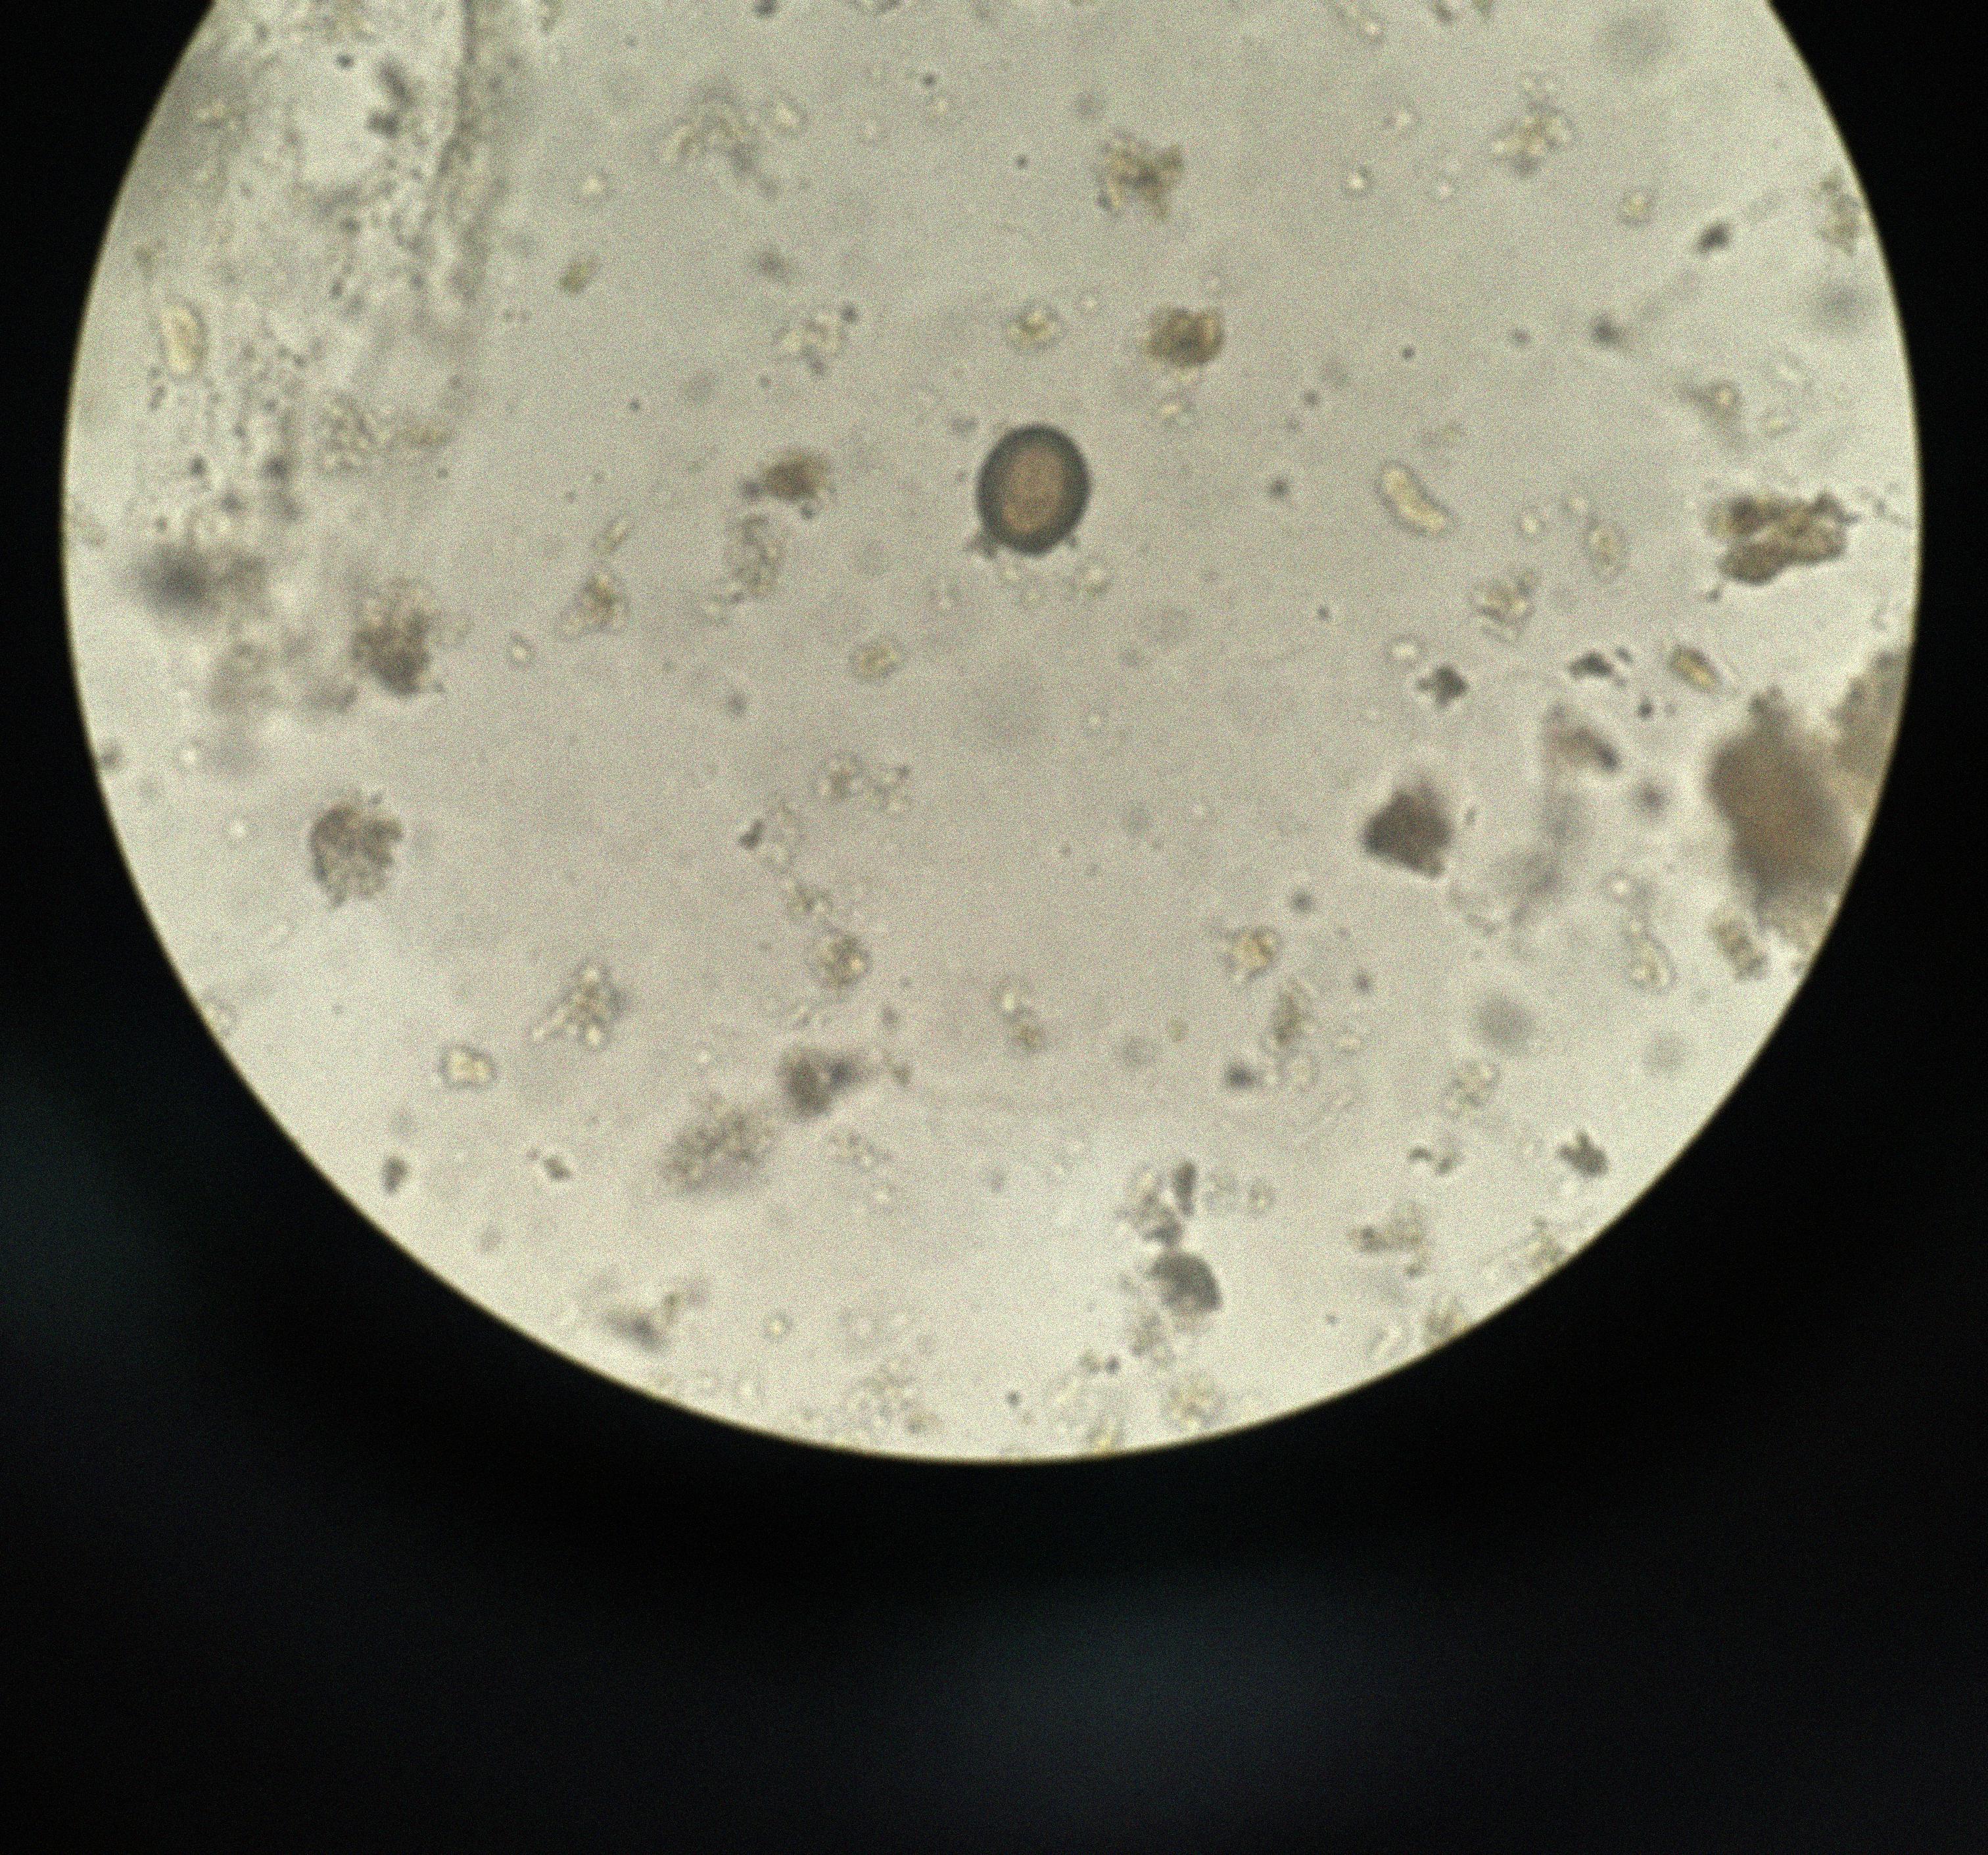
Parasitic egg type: Taenia spp. egg